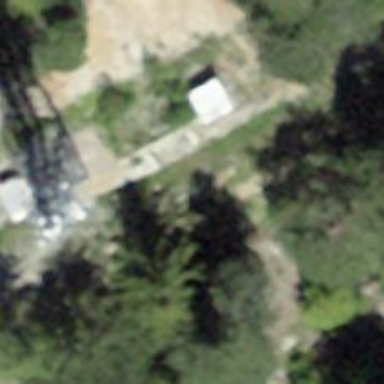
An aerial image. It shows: Communication tower.